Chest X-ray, AP view. Patient: 46 years old, sex F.
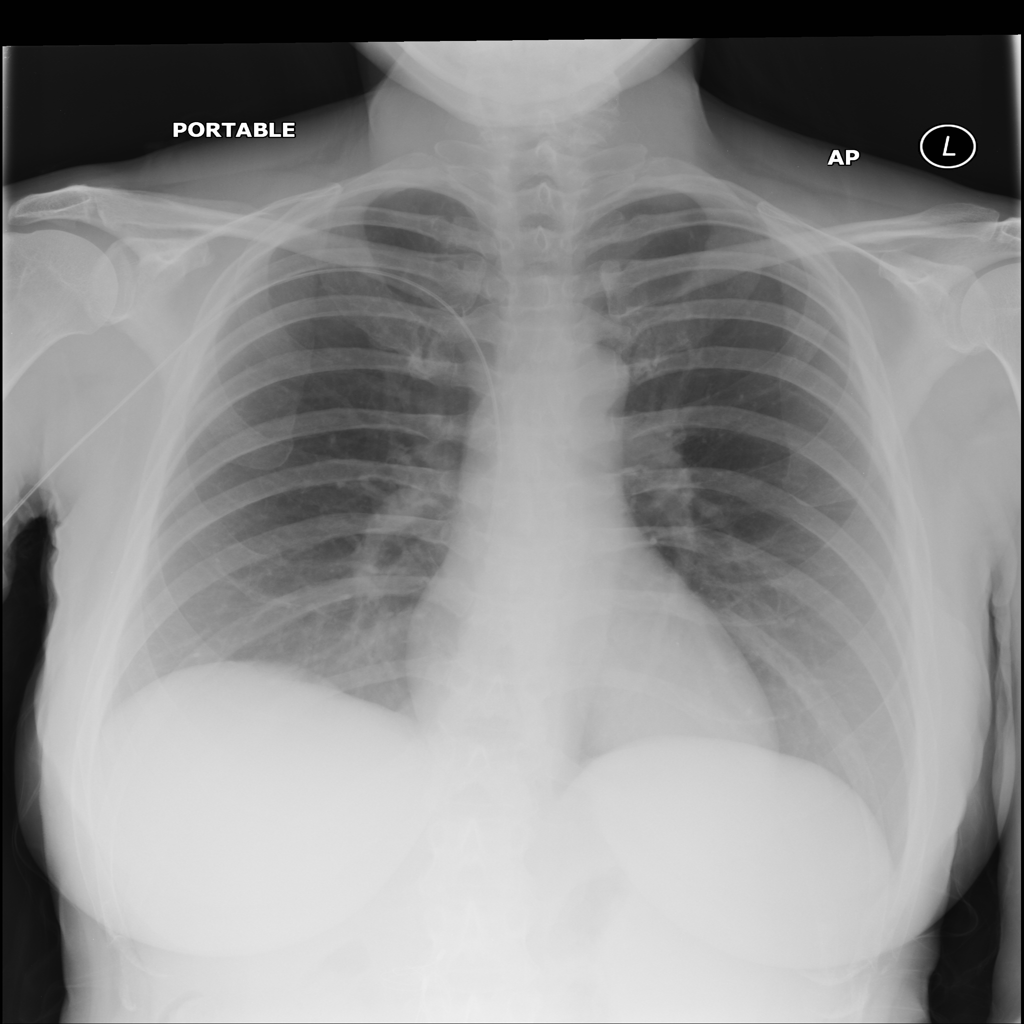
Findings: No Finding